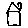
Label: house